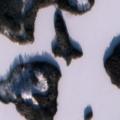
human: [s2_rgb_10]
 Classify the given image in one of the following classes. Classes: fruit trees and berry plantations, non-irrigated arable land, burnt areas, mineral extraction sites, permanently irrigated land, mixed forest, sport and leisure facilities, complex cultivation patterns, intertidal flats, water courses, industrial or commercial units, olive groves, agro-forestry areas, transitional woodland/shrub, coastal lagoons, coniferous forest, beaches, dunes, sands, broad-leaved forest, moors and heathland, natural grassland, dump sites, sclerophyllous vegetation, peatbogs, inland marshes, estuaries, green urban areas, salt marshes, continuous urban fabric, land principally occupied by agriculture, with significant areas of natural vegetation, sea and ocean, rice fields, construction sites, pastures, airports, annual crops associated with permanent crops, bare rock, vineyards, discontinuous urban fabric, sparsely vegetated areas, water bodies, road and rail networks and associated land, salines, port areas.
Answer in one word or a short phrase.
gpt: coniferous forest, mixed forest, transitional woodland/shrub, water bodies